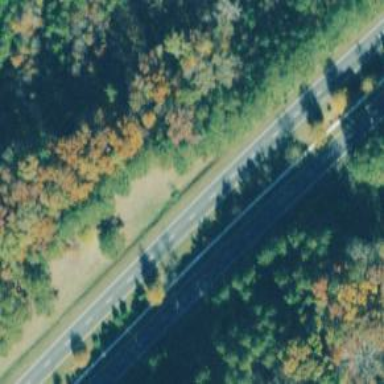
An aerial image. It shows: Asphalt road classified as trunk highway.